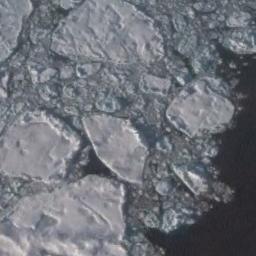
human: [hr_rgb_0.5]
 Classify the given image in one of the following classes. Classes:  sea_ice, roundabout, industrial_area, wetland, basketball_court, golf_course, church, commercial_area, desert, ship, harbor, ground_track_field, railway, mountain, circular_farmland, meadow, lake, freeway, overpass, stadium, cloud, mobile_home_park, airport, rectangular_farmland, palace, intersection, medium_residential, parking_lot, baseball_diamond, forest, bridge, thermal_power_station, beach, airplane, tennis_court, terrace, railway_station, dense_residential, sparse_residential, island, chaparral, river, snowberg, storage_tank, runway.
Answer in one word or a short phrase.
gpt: sea_ice